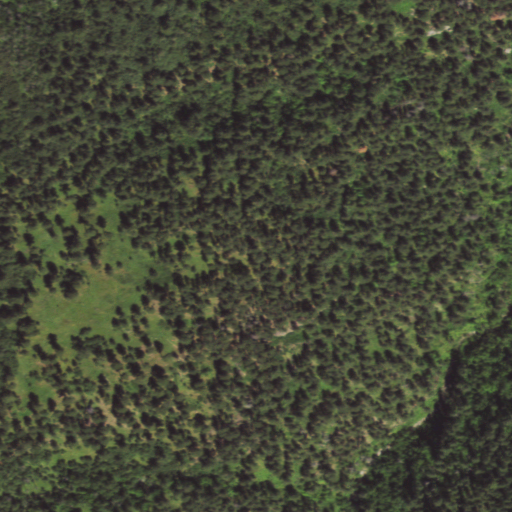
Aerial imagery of plain(s) in Wyoming named Ledogar Flats containing evergreen forest and grassland